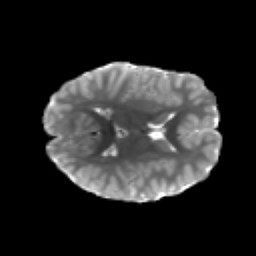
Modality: T2w
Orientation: axial
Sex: male
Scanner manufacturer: siemens
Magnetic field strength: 3 T
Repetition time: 5 s
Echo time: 0.071 s